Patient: sex F, age 69
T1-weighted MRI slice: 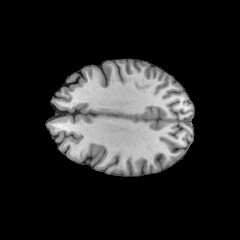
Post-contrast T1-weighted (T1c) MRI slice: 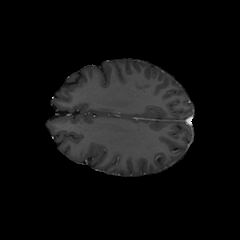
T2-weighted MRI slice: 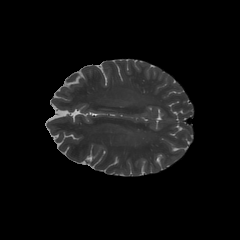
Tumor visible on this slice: no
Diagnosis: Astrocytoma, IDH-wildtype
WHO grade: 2